The image is an STFT spectrogram (time versus frequency) of a rolling-element bearing's vibration signal. Determine the bearing's health state. Answer with exactly one of: normal, inner_race, outer_race, ball.
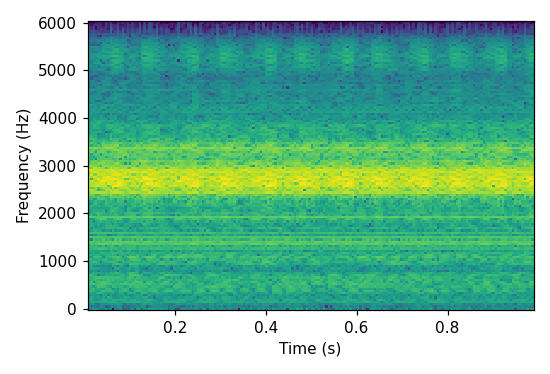
Answer: outer_race